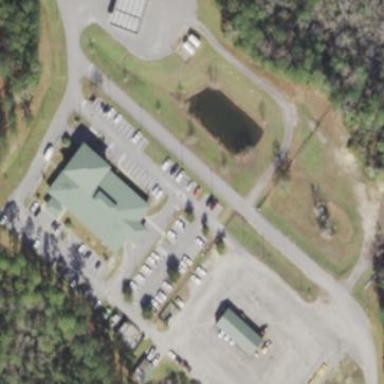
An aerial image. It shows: Rest area along the road.